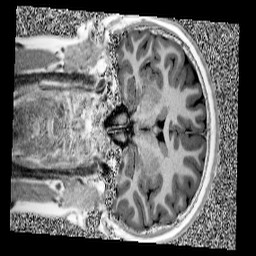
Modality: UNIT1
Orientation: coronal
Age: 10
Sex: female
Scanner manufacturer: siemens
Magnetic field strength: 3 T
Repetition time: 4 s
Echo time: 0.00299 s